Question: I have almost got a nested Bootstrap menu working exactly as I want it.

The menu is on two levels. The top are major menu categories, the bottom sub-categories. Selecting a major menu will turn that menu heading active and open up the appropriate sub-category, with no subcategory selected at this time. When the user selects a sub-category [for example, they select About 2 below] then that menu element is selected.
My problem is that when a user does this the major category element is de-selected and I do not want it to be.
I have JQuery code that I think I can use to control completely adding and removing the active class, however Bootstrap seems to be doing this form me.
Please see my <URL>.
'''
//get parent click menu
$('.parentMenu li a').click(function() {
//compute the tag for the elment that was selected
sel = $(this)[0].toString();
lgt = sel.length;
tag = sel.substring(lgt - 3,lgt);
tt = $(".childMenu").removeClass("show");
$(this).addClass('active');
var subMenu = $(tag + "S");
subMenu.addClass("show");
})
$('.parentMenu').click(function() {
//$(".nav").find(".active").removeClass("active");
})
'''
'''
<link rel="stylesheet" href="https://netdna.bootstrapcdn.com/bootstrap/3.0.0/css/bootstrap.min.css">
<script src="https://ajax.googleapis.com/ajax/libs/jquery/2.0.2/jquery.min.js"></script>
<script src="https://netdna.bootstrapcdn.com/bootstrap/3.0.0/js/bootstrap.min.js"></script>
<div class="navbar navbar-inverse navbar-fixed-top">
<div class="container">
<div class="navbar-header">
<a class="navbar-brand" href="#">Multi-Layer Menu</a>
<ul class="nav navbar-nav pull-left">
<li class="active"><a href="#T1">Home</a></li>
</ul>
</div>
<div class="collapse navbar-collapse parentMenu">
<ul class="nav navbar-nav">
<li><a href="#T1">Sub Menu 1</a></li>
<li><a href="#T2">Sub Menu 2</a></li>
<li><a href="#T3">Sub Menu 3</a></li>
<li><a href="#T4">Sub Menu 4</a></li>
</ul>
</div>
<div id="T1S" class="collapse childMenu">
<ul class="nav navbar-nav">
<li><a href="#">Home 1</a></li>
<li><a href="#about">About 1</a></li>
<li><a href="#contact">Contact 1</a></li>
</ul>
</div>
<div id="T2S" class="collapse childMenu">
<ul class="nav navbar-nav">
<li><a href="#">Home 2</a></li>
<li><a href="#about">About 2</a></li>
<li><a href="#contact">Contact 2</a></li>
</ul>
</div>
<div id="T3S" class="collapse childMenu">
<ul class="nav navbar-nav">
<li><a href="#">Home 3</a></li>
<li><a href="#about">About 3</a></li>
<li><a href="#contact">Contact 3</a></li>
</ul>
</div>
<div id="T4S" class="collapse childMenu">
<ul class="nav navbar-nav">
<li><a href="#">Home 4</a></li>
<li><a href="#about">About 4</a></li>
<li><a href="#contact">Contact 4</a></li>
</ul>
</div>
</div>
</div>
'''
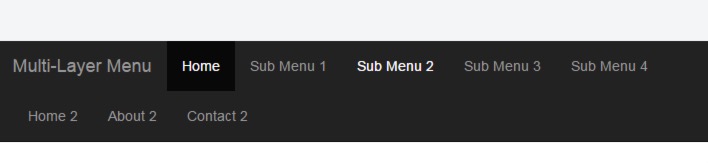
Answer: . I completely rewrote the script and added a small CSS.
1. When the user selects a sub-category, the major category element loses the focus, but not the active class. So you can add one simple css-property to color this active element in white.
2. I noticed a bug. The element of the parent menu may to get the .active class, but never loses it.
3. I prefer to assign the .active class to the <li> tag instead of the <a>.
Please check the result: <URL>
'''
// get parent click menu
$('.parentMenu li a').click(function() {
// compute the tag for the element that was selected
tag = $(this).attr('href') + 'S';
// show the child menu
selectChildMenu = $(tag);
if( !selectChildMenu.hasClass( 'show' ) ){
$( '.childMenu.show' ).removeClass( 'show' );
selectChildMenu.addClass( 'show' );
}
// add the 'active' class to the element of the parent menu
if ( !$(this).parent().hasClass('active') ){
$('.parentMenu .active').removeClass('active');
$('.navbar-header .active').removeClass('active');
$(this).parent().addClass('active');
}
})
'''
'''
@import url('https://netdna.bootstrapcdn.com/bootstrap/3.0.0/css/bootstrap.min.css');
.navbar-header .active,
.parentMenu .active {
color: white !important;
}
'''
'''
<div class="navbar navbar-inverse navbar-fixed-top">
<div class="container">
<div class="navbar-header">
<a class="navbar-brand" href="#">Multi-Layer Menu</a>
<ul class="nav navbar-nav pull-left">
<li><a class="active" href="#T1">Home</a></li>
</ul>
</div>
<div class="collapse navbar-collapse parentMenu">
<ul class="nav navbar-nav">
<li><a href="#T1">Sub Menu 1</a></li>
<li><a href="#T2">Sub Menu 2</a></li>
<li><a href="#T3">Sub Menu 3</a></li>
<li><a href="#T4">Sub Menu 4</a></li>
</ul>
</div>
<div id="T1S" class="collapse childMenu">
<ul class="nav navbar-nav">
<li><a href="#">Home 1</a></li>
<li><a href="#about">About 1</a></li>
<li><a href="#contact">Contact 1</a></li>
</ul>
</div>
<div id="T2S" class="collapse childMenu">
<ul class="nav navbar-nav">
<li><a href="#">Home 2</a></li>
<li><a href="#about">About 2</a></li>
<li><a href="#contact">Contact 2</a></li>
</ul>
</div>
<div id="T3S" class="collapse childMenu">
<ul class="nav navbar-nav">
<li><a href="#">Home 3</a></li>
<li><a href="#about">About 3</a></li>
<li><a href="#contact">Contact 3</a></li>
</ul>
</div>
<div id="T4S" class="collapse childMenu">
<ul class="nav navbar-nav">
<li><a href="#">Home 4</a></li>
<li><a href="#about">About 4</a></li>
<li><a href="#contact">Contact 4</a></li>
</ul>
</div>
</div>
</div>
<script src="https://ajax.googleapis.com/ajax/libs/jquery/2.0.2/jquery.min.js"></script>
<script src="https://netdna.bootstrapcdn.com/bootstrap/3.0.0/js/bootstrap.min.js"></script>
'''